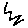
Label: zigzag